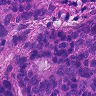
Metastatic tissue present: yes